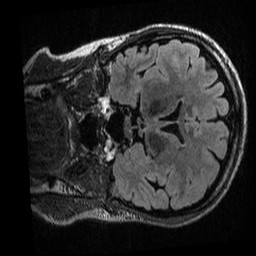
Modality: T2w
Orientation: coronal
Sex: female
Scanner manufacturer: ge
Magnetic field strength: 3 T
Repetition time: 6 s
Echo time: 0.1256 s